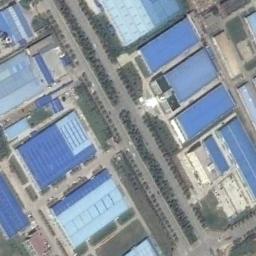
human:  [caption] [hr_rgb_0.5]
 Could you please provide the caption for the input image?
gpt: The industrial area has some neatly arranged blue workshops and some roads and green belts are in the industrial area .

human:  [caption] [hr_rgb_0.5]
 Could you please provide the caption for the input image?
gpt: The houses in the industrial area are mainly above .

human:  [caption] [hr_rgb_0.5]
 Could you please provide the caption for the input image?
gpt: Many houses of different shapes and sizes are in the industrial area .

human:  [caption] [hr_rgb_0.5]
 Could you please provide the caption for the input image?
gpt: Neatly planned factories and roads in an industrial area with green belts .

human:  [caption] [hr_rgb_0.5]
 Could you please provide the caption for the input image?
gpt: There are some blue buildings by the roadside on the industrial area .